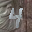
Label: 4